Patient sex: F
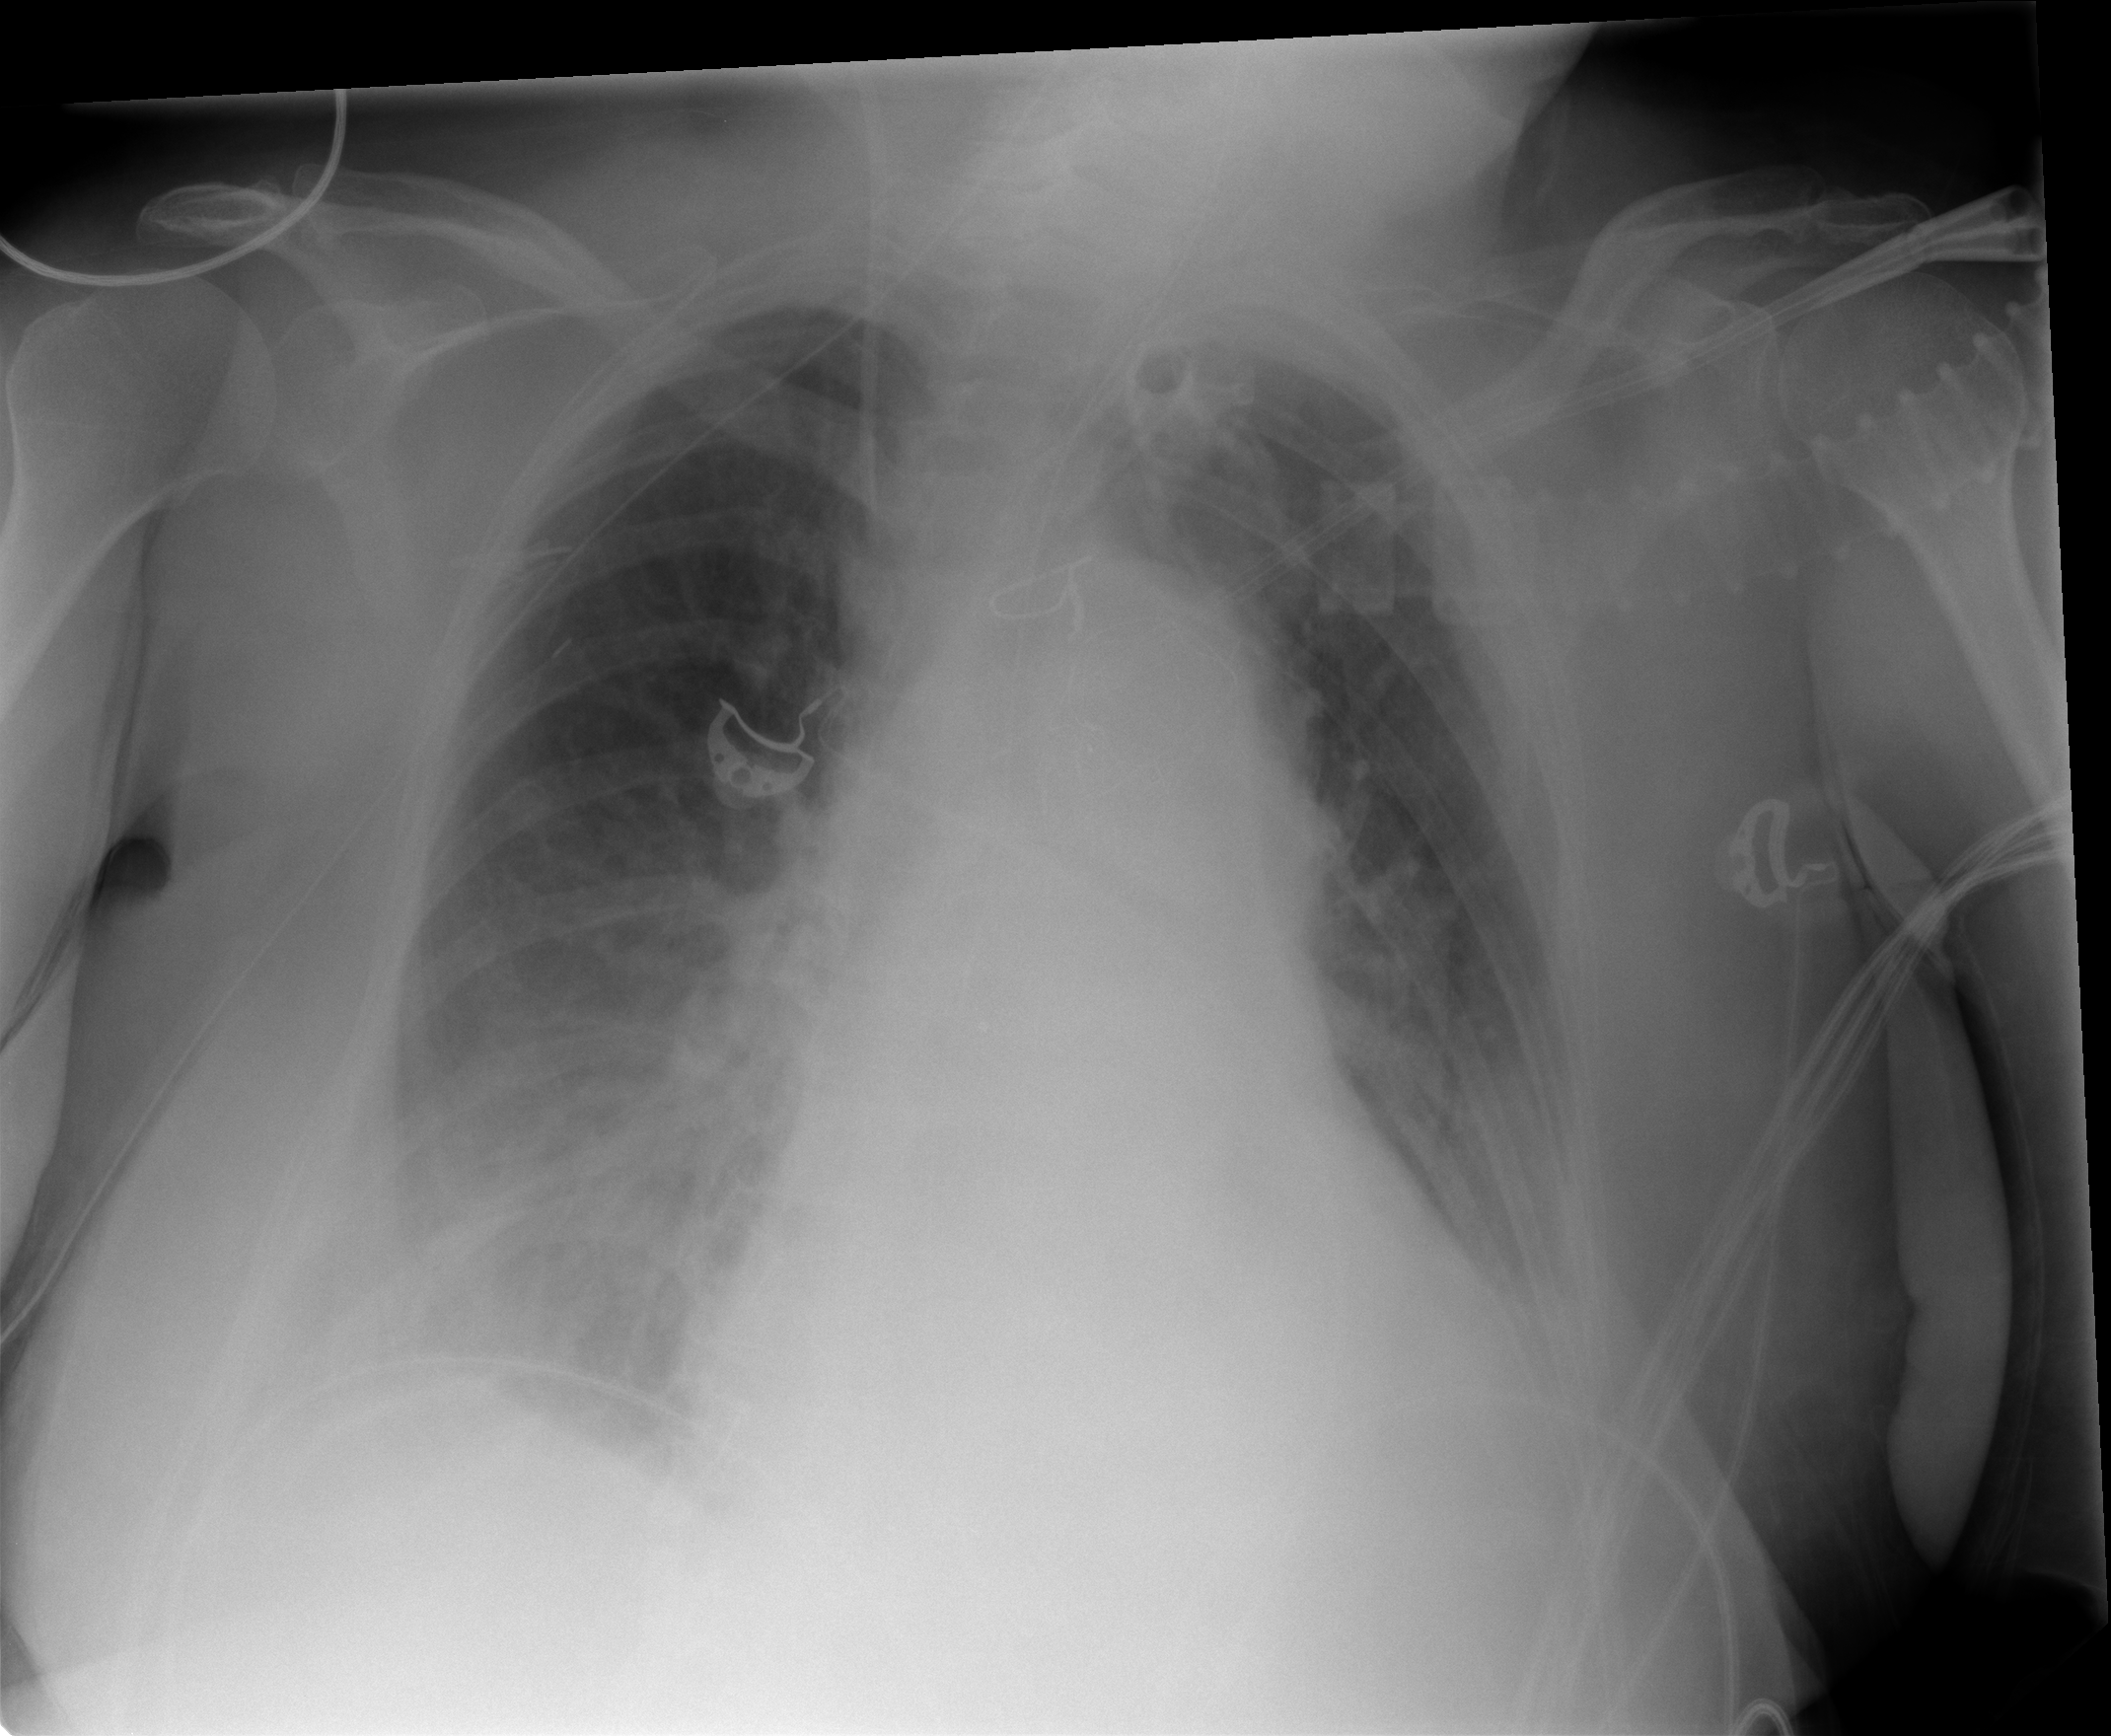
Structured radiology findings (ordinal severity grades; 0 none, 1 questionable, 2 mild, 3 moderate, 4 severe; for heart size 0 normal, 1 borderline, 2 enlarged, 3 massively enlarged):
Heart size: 2
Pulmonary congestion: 3
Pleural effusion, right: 2
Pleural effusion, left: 2
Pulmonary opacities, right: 2
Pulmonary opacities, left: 0
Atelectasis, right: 2
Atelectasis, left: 3